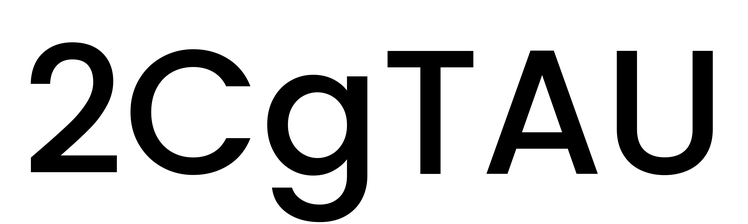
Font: Poppins-Medium